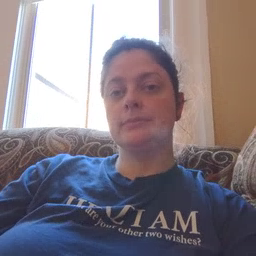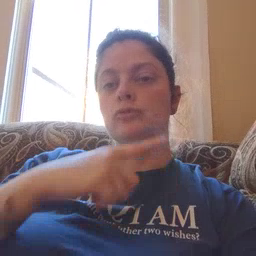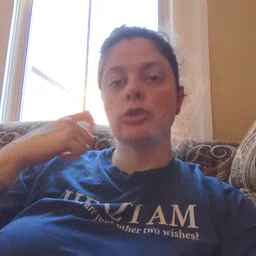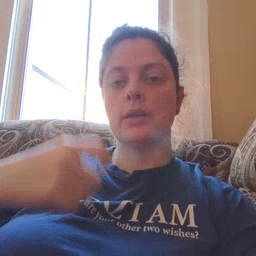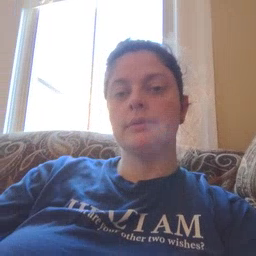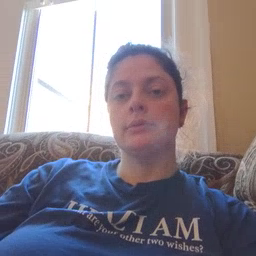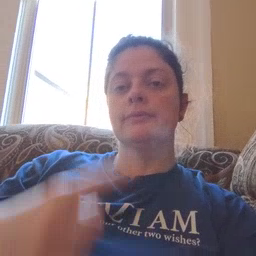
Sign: dry